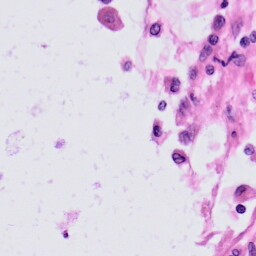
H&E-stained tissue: Skin